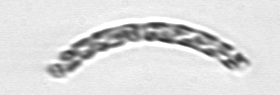
Label: Guinardia_striata